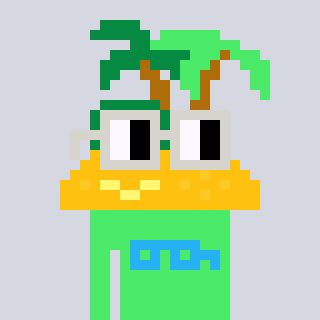
a pixel art character with square light gray glasses, a island-shaped head and a teal-colored body on a cool background